Question: I got problem to merge object data with object.. When I try to merge but it seems not working as expected..Like image bellow
[: https://i.stack.imgur.com/9v5Nj.png]
How to change it to make it working like this image..
<URL>
This is my <URL> demo and code
'''
<form [formGroup]="myForm" (ngSubmit)="submit()">
<div class="card-body">
<div class="form-group row">
<label class="col-sm-3">Name</label>
<div class="col-sm-3">
<input
formControlName="name" type="text" class="form-control">
</div>
</div>
<div class="form-group row">
<label class="col-sm-3">Adress</label>
<div class="col-sm-3">
<input
formControlName="adress" type="text" class="form-control">
</div>
</div>
</div>
<div class="card-body" formGroupName="events">
<div class="form-group row">
<div class="col-md-12 d-flex">
<h5>events</h5>
<hr class="hr-list ml-3 col">
</div>
</div>
<div class="form-group row">
<label class="col-sm-3">Event Name</label>
<div class="col-sm-3">
<input class="form-control" type="text" formControlName="eventName" [ngModel]="value" >
</div>
</div>
<div class="form-group row">
<label class="col-lg-3 col-form-label form-control-label">Location</label>
<div class="col-lg-9">
<input class="form-control" type="text" formControlName="location" [ngModel]="value" >
</div>
</div>
<div class="form-group row">
<label class="col-sm-3">Time</label>
<div class="col-sm-2">
<input class="form-control" type="time" format-value="hh:mm tt" min="01:00" max="12:00" formControlName="start" [ngModel]="value" >
</div>
<span class="dash">
&ndash;
</span>
<div class="col-sm-2">
<input class="form-control" type="time" format-value="hh:mm tt" min="01:00" max="12:00" formControlName="end" [ngModel]="value" >
</div>
</div>
<div class="form-group row">
<label class="col-lg-3 col-form-label form-control-label">Note</label>
<div class="col-lg-9">
<textarea class="form-control" formControlName="eventNote" rows="6" cols="50"> eventNote
</textarea>
</div>
</div>
</div>
<button class="btn btn-primary" type="submit">Submit</button>
</form>
'''
'''
submit(){
console.log(this.myForm.value);
var splitTimeStart = this.myForm.value.events.start.split(':'),
hours,
minutes,
meridian;
hours = splitTimeStart[0];
minutes = splitTimeStart[1];
if (hours > 12) {
meridian = 'PM';
hours -= 12;
} else if (hours < 12) {
meridian = 'AM';
if (hours == 0) {
hours = 12;
}
} else {
meridian = 'PM';
}
let timeStart = hours + ':' + minutes + meridian;
var splitTimeEnd = this.myForm.value.events.end.split(':'),
hours,
minutes,
meridian;
hours = splitTimeEnd[0];
minutes = splitTimeEnd[1];
if (hours > 12) {
meridian = 'PM';
hours -= 12;
} else if (hours < 12) {
meridian = 'AM';
if (hours == 0) {
hours = 12;
}
} else {
meridian = 'PM';
}
let timeEnd = hours + ':' + minutes + meridian
const dataTime = {
start: timeStart,
end: timeEnd
}
const mergeData ={...this.myForm.value,...dataTime}
console.log(mergeData);
}
'''
Hope you all can help..
Thanks in aadvance
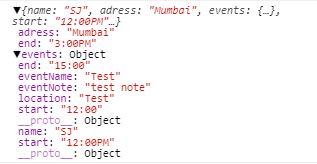
Answer: You can directly modify the MyForm object as like below.
'''
this.myForm.value.events.start = timeStart
this.myForm.value.events.end = timeEnd
'''
If you don't want to override MyForm object, you can new create object by deep cloning of MyForm as like below code
'''
let newObj = JSON.parse(JSON.stringify(this.myForm.value));
newObj.events.start = timeStart
newObj.events.end = timeEnd;
'''
This is <URL> code